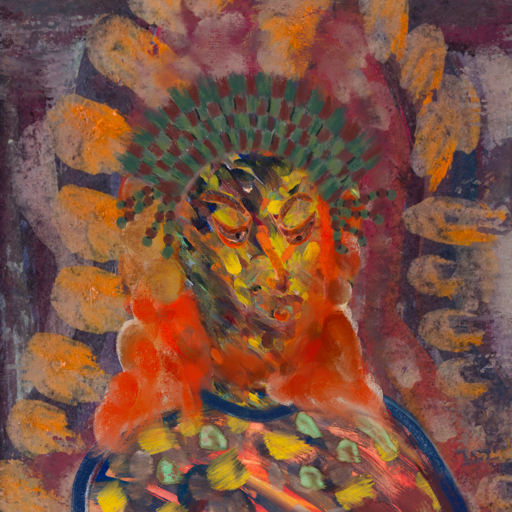
Background: Doll, Head And Neck Side: An_Impression, Face Side: Hypocrite, Bust: Mother_And_Son_Mother, Hair Side: Rupkatha, Head Accessory: After_Raid_Crown, Second Necklace: Blank, Necklace: Blank, Baby: Blank